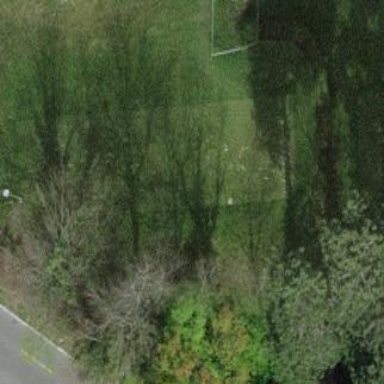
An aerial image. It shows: Grass area designated as golf tee.